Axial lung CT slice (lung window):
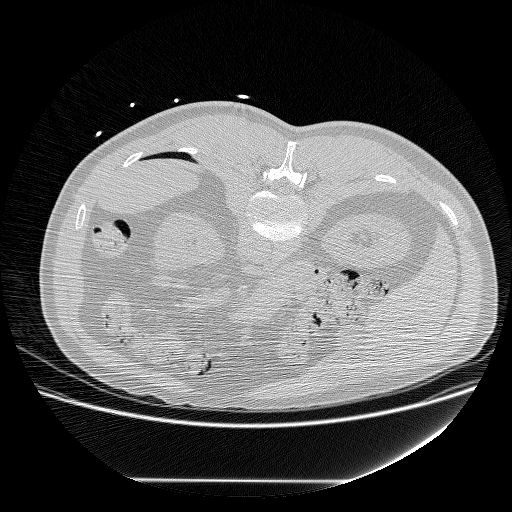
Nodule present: no